Interaction volume radius: 5 \u00c5
Interaction volume height: 20 \u00c5
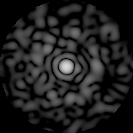
Disorder parameter: 0.8842